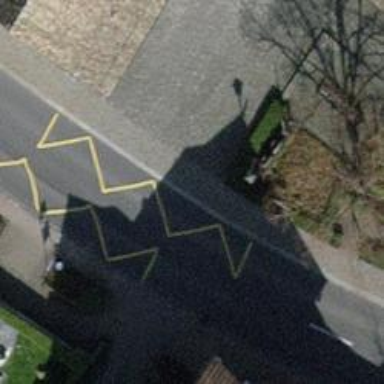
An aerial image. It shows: Sidewalk with sett surface that leads to public transport platform.